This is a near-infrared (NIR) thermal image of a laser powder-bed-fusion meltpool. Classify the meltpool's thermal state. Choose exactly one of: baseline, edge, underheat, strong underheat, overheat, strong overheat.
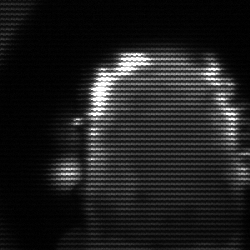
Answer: baseline